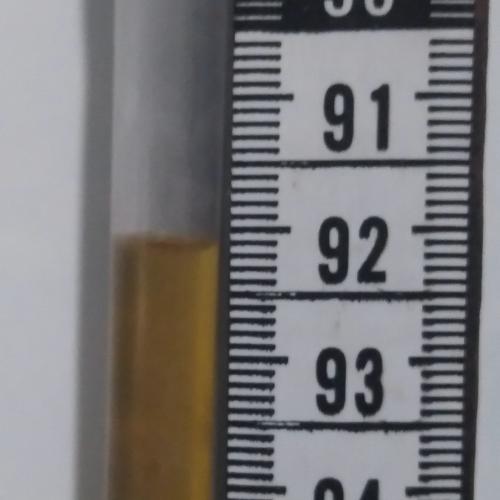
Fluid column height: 92.1 cm